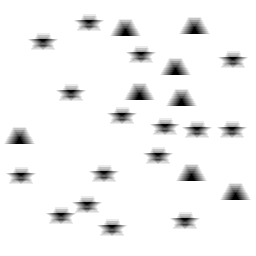
Squares: 0
Triangles: 8
Stars: 16
Total shapes: 24